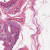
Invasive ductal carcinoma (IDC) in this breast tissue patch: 0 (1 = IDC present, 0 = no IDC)